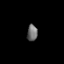
Tissue: prostate
Cell type: T cells
Senescence score: 0.3318
Nuclear area (px): 166
Mean DAPI intensity: 110.03